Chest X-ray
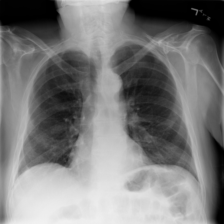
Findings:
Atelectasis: positive
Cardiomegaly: negative
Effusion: negative
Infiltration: negative
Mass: negative
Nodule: negative
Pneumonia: negative
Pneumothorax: negative
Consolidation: negative
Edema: negative
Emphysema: negative
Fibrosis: negative
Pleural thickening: negative
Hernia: negative